Question: i'm try to get pcm data by class AudioRecord, the source of audio from headset,it linked a device ,the device will send some wave to my app(i hope you can understand what i say).
we see the picture, wave 1 and wave 2,i can get the right result,because i can calculate the point of one cycle, but using sony xl36h, i received wave not closeness real wave, device actually send signal closeness to wave 1.
my question is what caused this phenomenon, how to get the closeness wave such like wave1? i think it maybe Sony optimize the bottom layer of audio ,if that ,should i use NDK to avoid that?
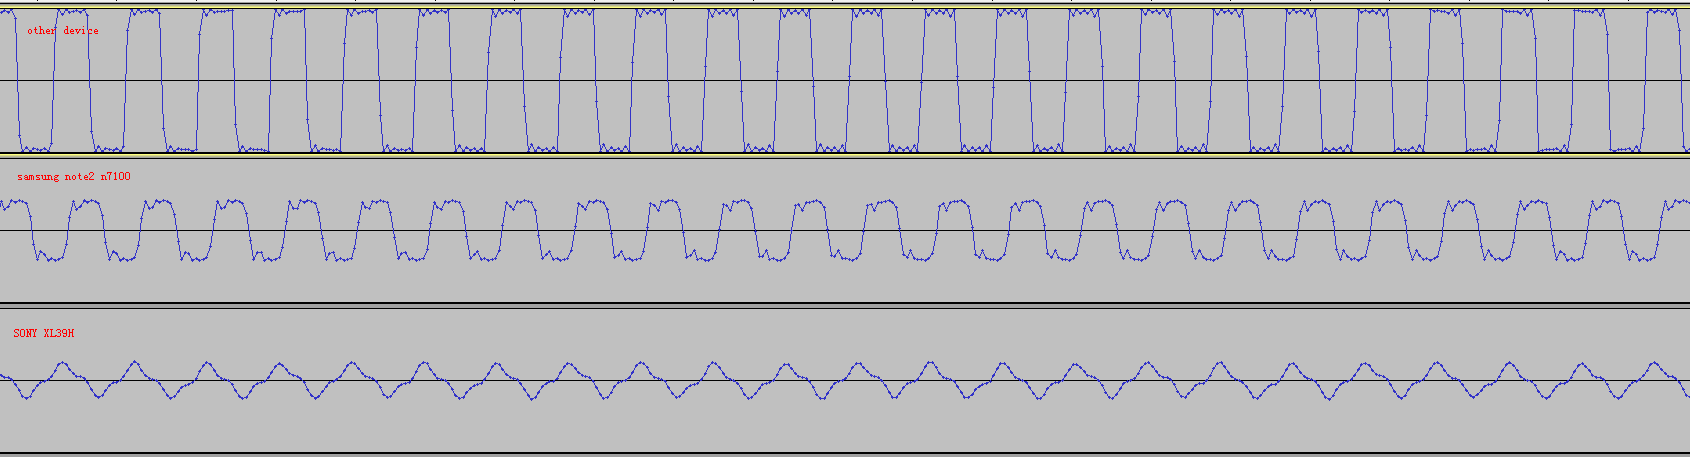
Answer: > should i use NDK to avoid that?
No, you will get the same results with the NDK.
AudioRecord provides already access to the raw PCM data. The difference between the devices occures because they use different audio modules. The modules have different (low pass filters/ sensibility) and you can not disable them through software. The reason behind that is that these features reduce noise.